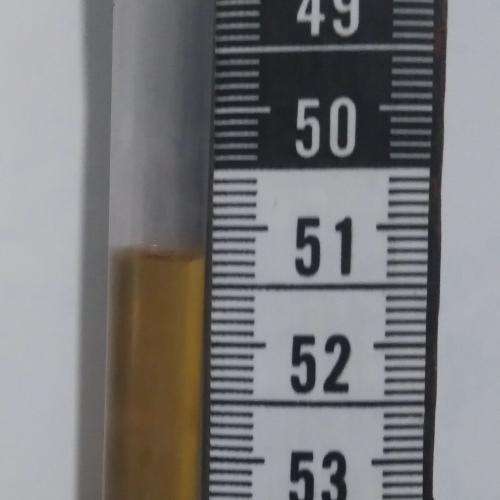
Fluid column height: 51.3 cm